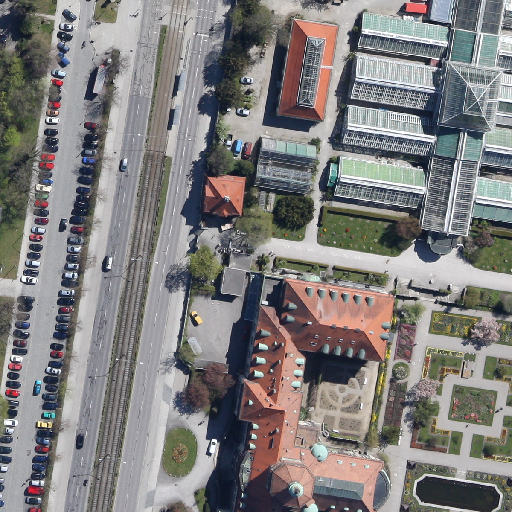
Referring expression: light-duty vehicle driving on the road